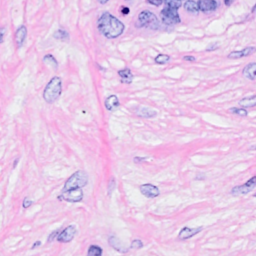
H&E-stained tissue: Breast